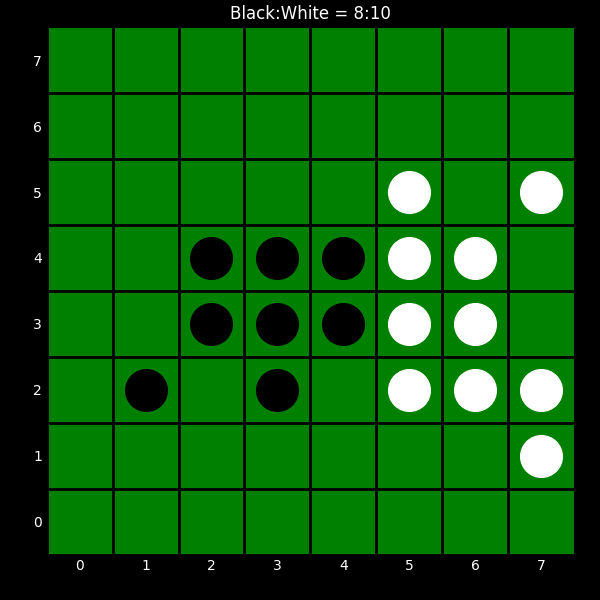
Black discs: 8
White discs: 10